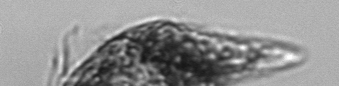
Label: Strombidium_conicum